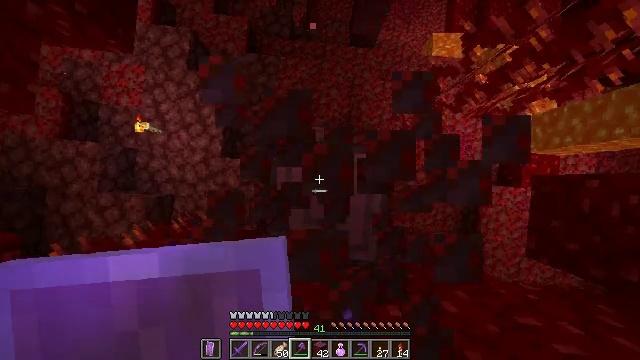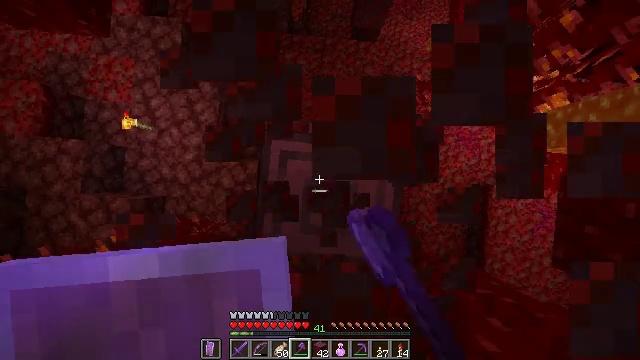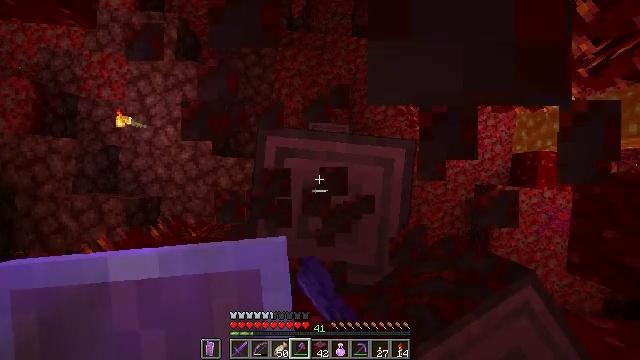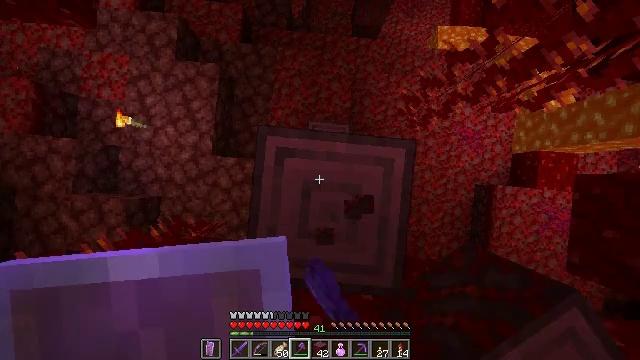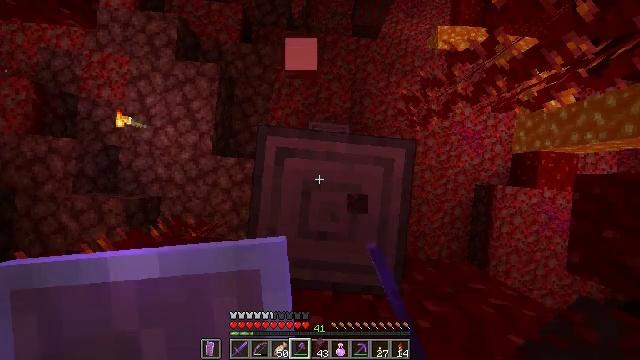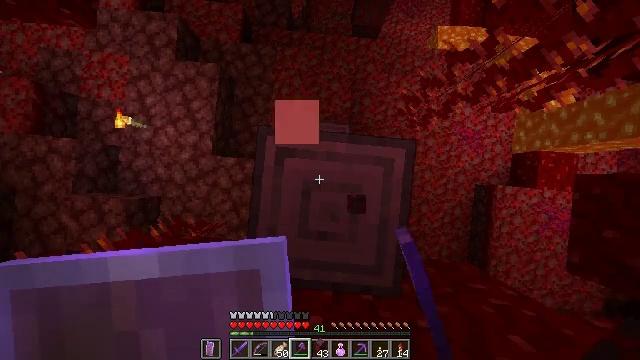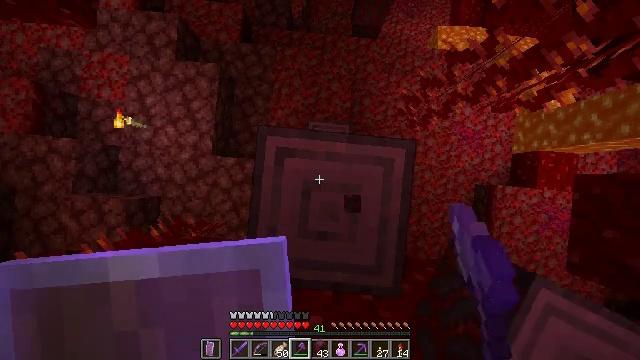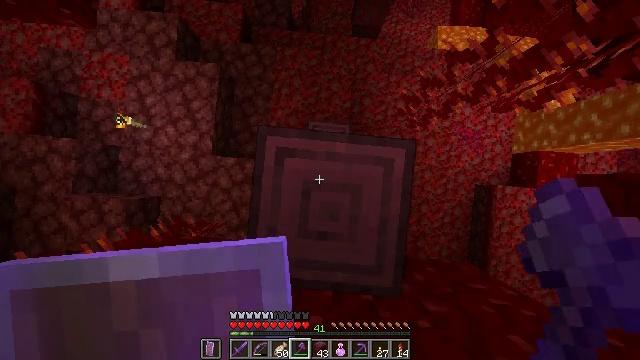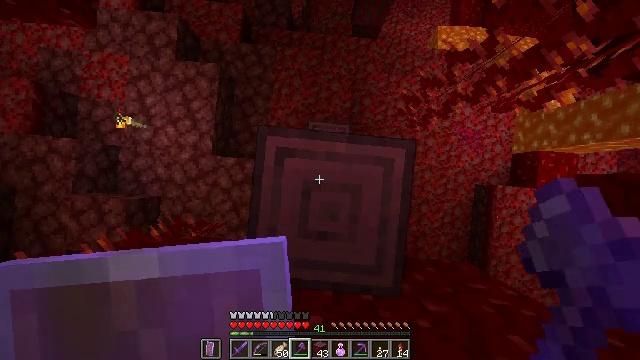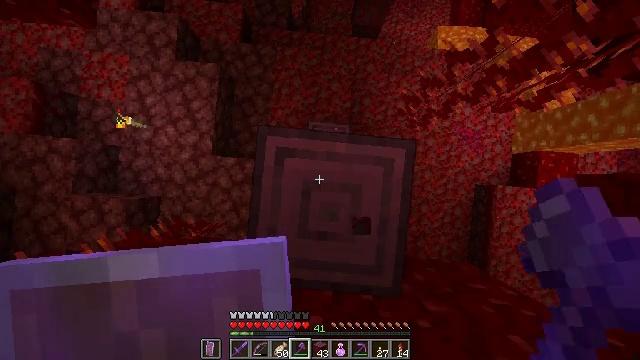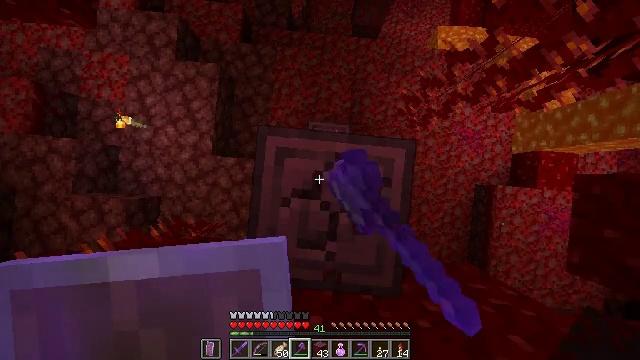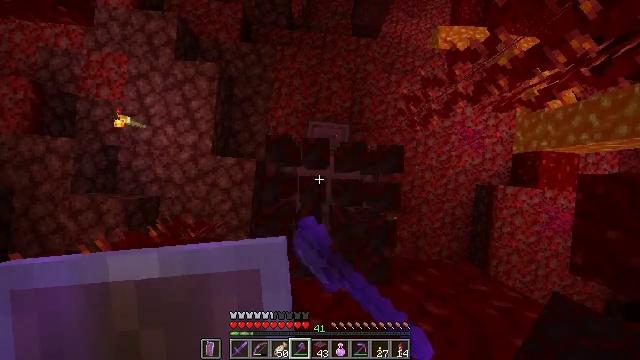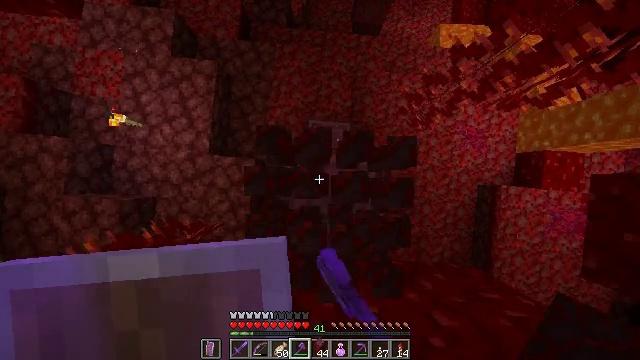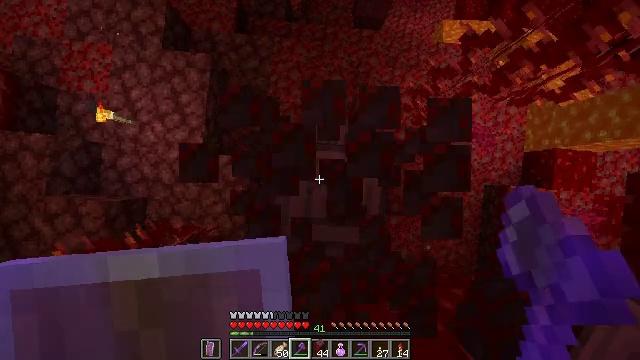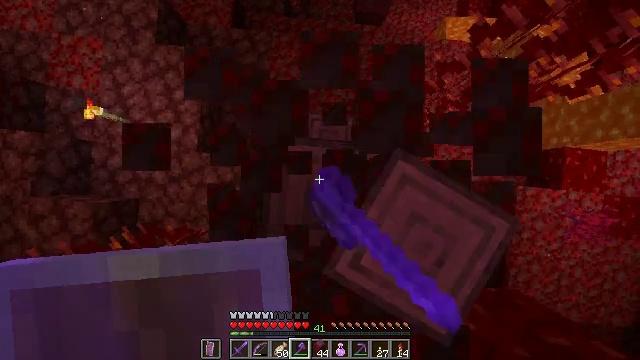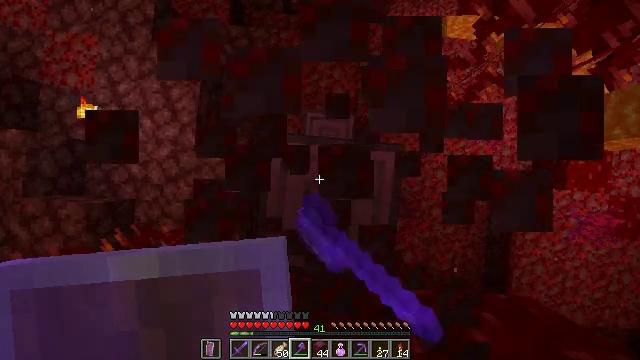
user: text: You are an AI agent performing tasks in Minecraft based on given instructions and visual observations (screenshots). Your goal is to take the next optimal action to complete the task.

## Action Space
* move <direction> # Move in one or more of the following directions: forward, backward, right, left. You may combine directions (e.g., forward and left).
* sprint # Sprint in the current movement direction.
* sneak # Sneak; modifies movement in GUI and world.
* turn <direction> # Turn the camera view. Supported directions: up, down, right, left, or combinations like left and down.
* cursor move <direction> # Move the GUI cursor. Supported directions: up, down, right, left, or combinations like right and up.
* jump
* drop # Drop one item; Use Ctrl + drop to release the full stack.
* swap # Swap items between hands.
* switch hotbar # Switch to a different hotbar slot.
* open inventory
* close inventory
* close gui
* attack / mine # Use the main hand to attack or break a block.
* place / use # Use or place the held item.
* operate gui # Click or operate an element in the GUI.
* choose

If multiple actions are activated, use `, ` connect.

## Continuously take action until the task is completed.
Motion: motion action
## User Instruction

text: Mine the crimson stem in the Nether.
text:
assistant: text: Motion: attack / mine
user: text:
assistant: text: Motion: no_op
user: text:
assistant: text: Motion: no_op
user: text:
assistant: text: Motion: no_op
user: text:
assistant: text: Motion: no_op
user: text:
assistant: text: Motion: no_op
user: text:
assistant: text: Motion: no_op
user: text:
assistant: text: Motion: no_op
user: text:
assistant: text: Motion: attack / mine
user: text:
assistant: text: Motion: attack / mine
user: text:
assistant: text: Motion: attack / mine
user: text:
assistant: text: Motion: attack / mine
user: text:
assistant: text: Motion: attack / mine
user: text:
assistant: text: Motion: attack / mine
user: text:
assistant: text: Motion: attack / mine
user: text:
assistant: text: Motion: attack / mine
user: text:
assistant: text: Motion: attack / mine
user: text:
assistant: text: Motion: attack / mine
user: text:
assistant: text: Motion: attack / mine
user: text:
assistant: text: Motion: attack / mine
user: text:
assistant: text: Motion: attack / mine
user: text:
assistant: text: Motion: attack / mine
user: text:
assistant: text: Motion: attack / mine
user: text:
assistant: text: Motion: attack / mine
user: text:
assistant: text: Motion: attack / mine
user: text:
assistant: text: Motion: attack / mine
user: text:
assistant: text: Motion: attack / mine
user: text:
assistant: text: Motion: attack / mine
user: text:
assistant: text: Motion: attack / mine
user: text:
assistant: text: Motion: attack / mine